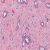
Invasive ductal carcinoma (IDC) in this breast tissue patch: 1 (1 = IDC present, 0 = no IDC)